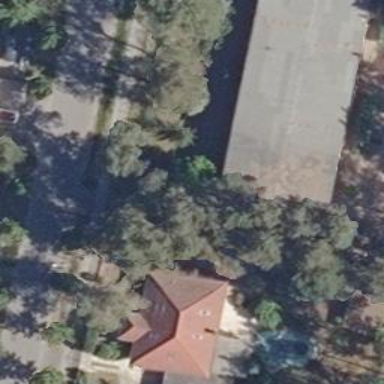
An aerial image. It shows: Kindergarten building.